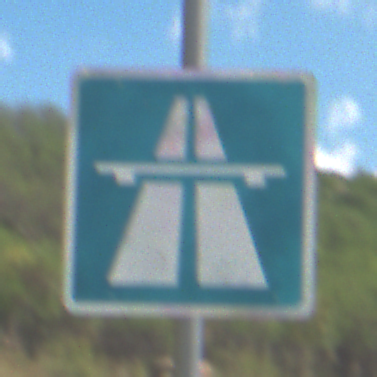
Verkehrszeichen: Autobahn
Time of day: Midday
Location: Outdoor (Nature)
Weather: PartlyCloudy
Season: Autumn
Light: Natural